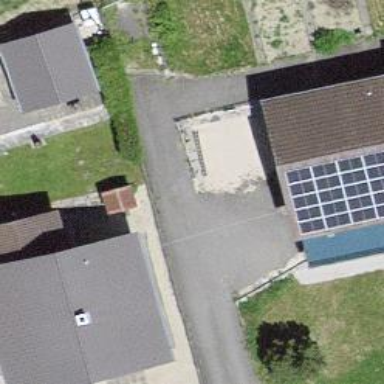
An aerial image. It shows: Residential building.